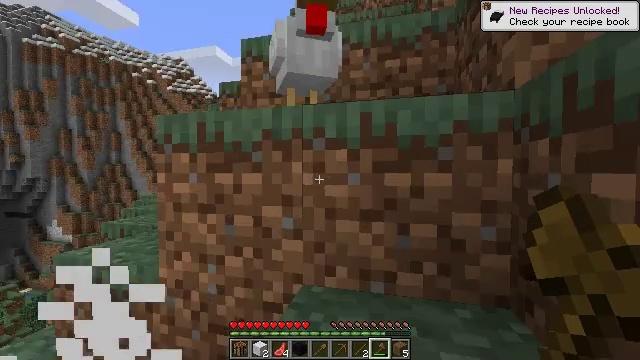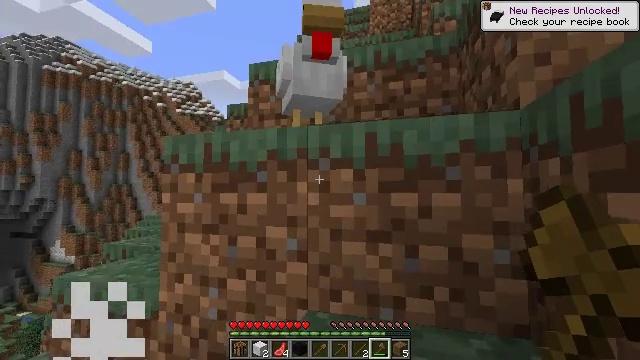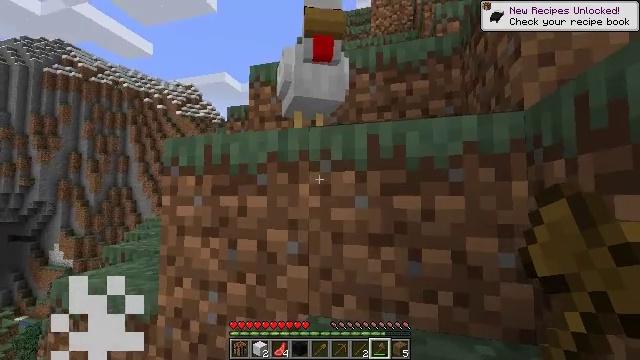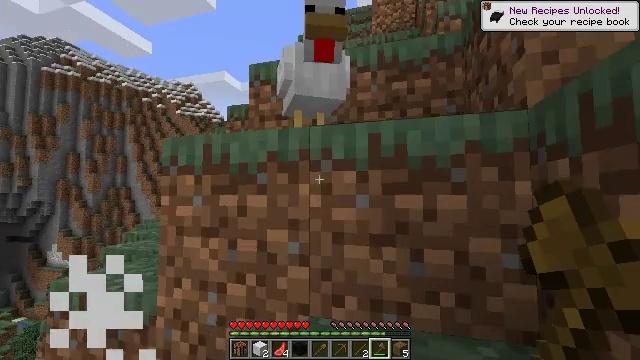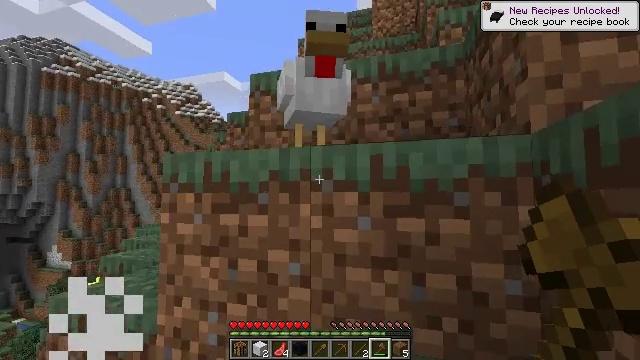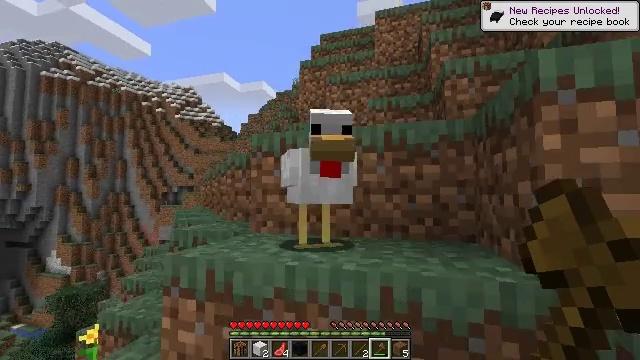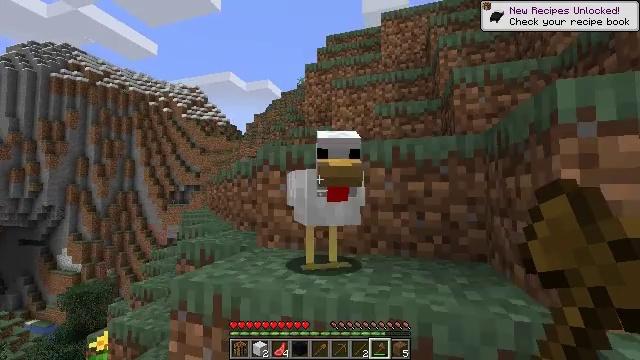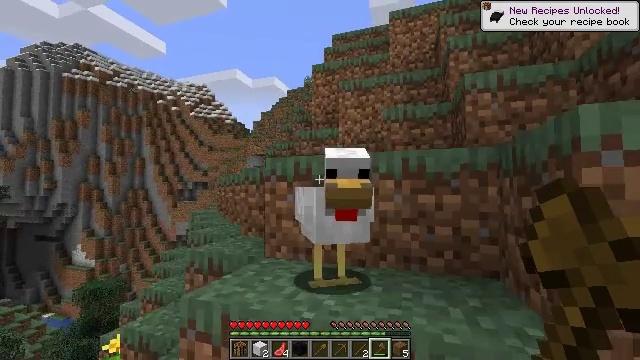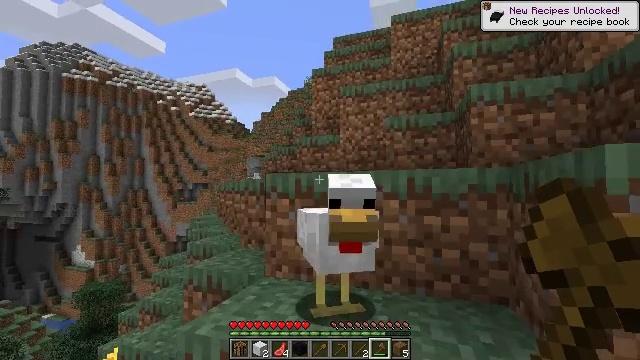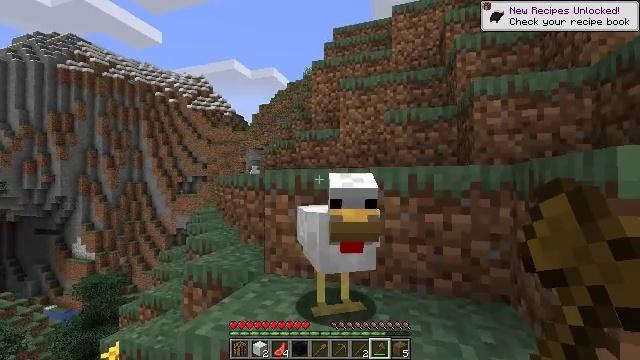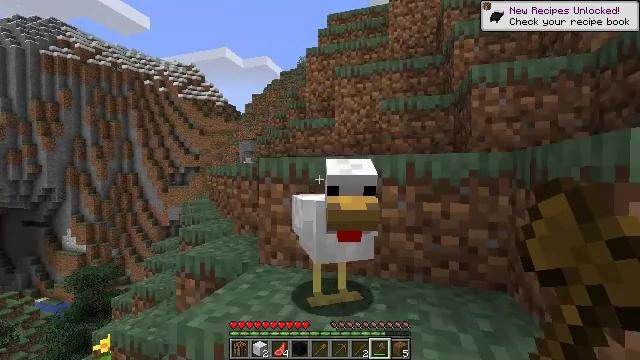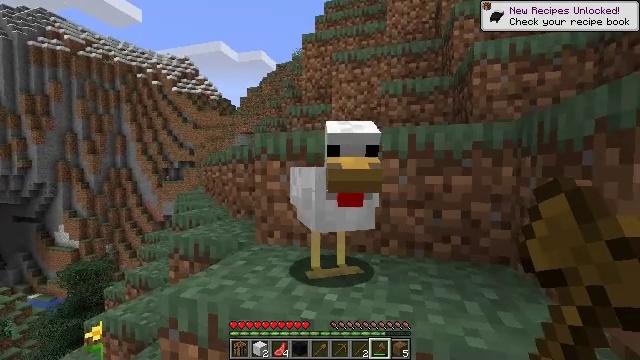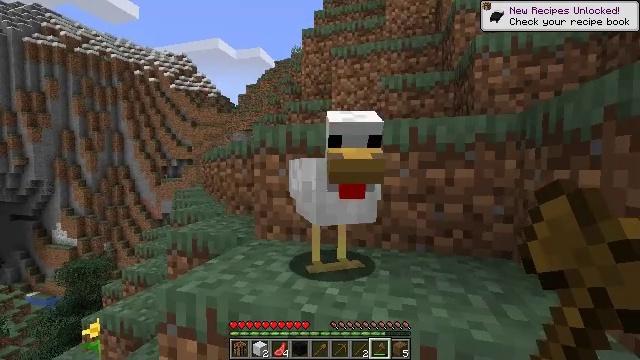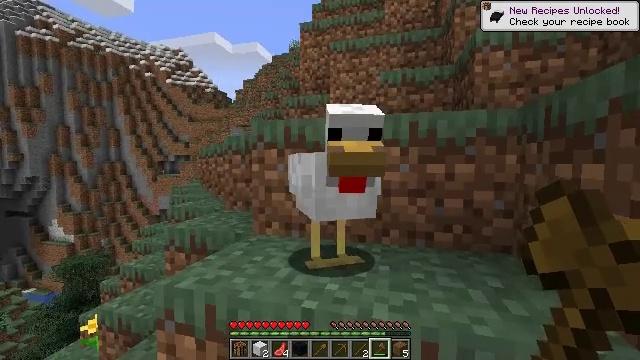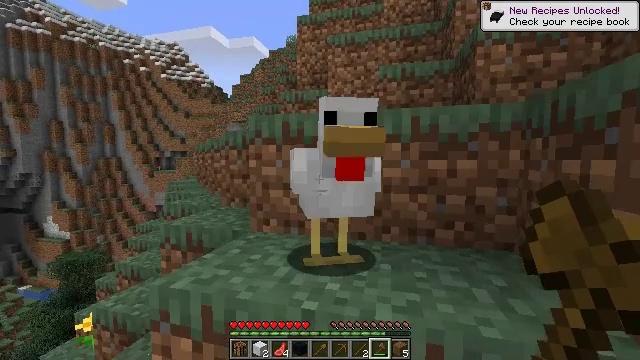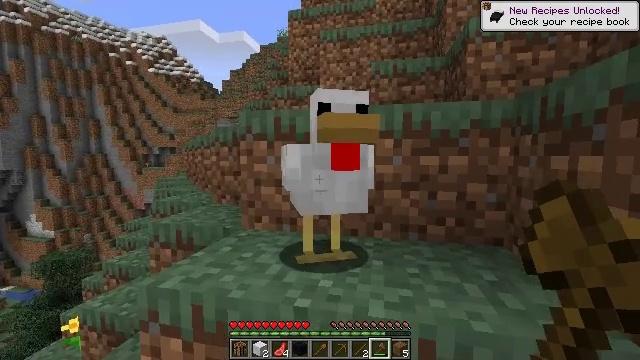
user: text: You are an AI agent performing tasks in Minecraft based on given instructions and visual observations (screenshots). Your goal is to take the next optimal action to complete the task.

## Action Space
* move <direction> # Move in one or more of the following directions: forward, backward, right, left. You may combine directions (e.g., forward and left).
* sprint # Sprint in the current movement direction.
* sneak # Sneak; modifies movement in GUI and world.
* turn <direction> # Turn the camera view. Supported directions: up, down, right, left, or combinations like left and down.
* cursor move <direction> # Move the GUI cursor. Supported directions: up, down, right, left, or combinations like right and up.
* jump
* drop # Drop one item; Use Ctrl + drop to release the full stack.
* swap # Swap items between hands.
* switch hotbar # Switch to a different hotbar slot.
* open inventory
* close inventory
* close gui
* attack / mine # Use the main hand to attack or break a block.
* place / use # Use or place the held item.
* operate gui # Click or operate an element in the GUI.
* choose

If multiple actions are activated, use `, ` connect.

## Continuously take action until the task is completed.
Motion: motion action
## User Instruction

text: Kill mobs.
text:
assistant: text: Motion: turn left and up
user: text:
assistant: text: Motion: no_op
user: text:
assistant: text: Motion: no_op
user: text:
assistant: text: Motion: move forward, jump
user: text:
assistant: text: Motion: move forward, jump
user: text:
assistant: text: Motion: move forward, turn left, jump
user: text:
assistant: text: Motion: move forward, turn left, jump
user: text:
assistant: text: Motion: move forward
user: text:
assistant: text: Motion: turn down
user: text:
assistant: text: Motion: turn right and down
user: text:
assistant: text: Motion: no_op
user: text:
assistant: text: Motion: no_op
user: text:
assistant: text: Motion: no_op
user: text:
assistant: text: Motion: no_op
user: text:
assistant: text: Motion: turn right
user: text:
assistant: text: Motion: attack / mine
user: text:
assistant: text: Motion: attack / mine
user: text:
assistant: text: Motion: attack / mine
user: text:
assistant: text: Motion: attack / mine
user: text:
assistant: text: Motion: no_op
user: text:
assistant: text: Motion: no_op
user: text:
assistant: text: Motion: turn right
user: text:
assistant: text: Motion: no_op
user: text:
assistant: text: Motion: no_op
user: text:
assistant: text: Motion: no_op
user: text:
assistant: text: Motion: move forward
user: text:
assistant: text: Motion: move forward
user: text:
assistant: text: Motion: move forward, sprint, jump
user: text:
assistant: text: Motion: move forward, sprint, jump
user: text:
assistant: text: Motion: move forward, sprint, jump